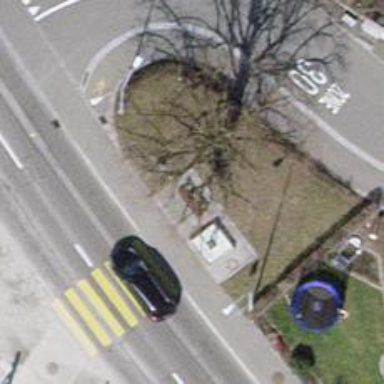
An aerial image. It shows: Bench.